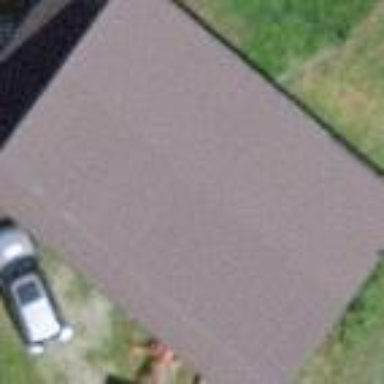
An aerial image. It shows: Shed.